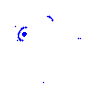
Particle: kaon